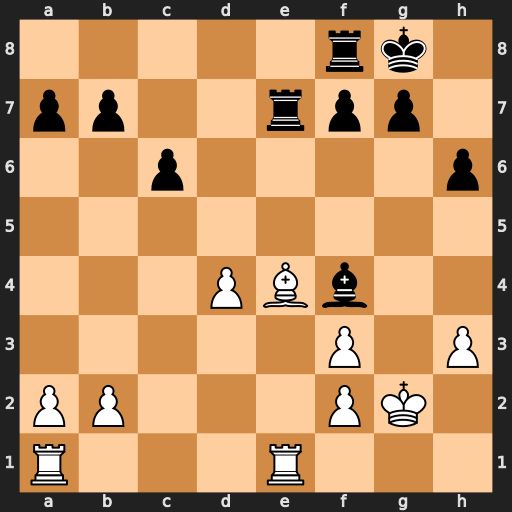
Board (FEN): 5rk1/pp2rpp1/2p4p/8/3PBb2/5P1P/PP3PK1/R3R3
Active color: w
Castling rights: -
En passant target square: -
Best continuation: Bh7+ Kxh7 Rxe7